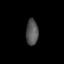
Tissue: skin
Cell type: Epithelial cells
Senescence score: 0.2594
Nuclear area (px): 310
Mean DAPI intensity: 84.277